Question: Please excuse me if I'm doing something really stupid, but I'm a little new at actionscript, and graphics programming in general. I'm trying to make an online TCG and I'm starting out by creating the table and card stacks. I've set it up where I have a table which holds stacks. The stacks hold cards, and the cards hold a front and back image. Really simple. So I thought. For some reason, the card is re-sizing to fit the screen. Even though a trace shows that the width and height are correct. Here is an example:

In all reality, it should be about the height of the white box with the "A" in it, in the top left hand corner. The only place where I explicitly set a width and height is setting the table width and height. The table, Stack, and card are all sublasses of the flash Sprite class. Since there are 4 seperate files for the example above, if someone would need to look at the code, please let me know what you'd be looking for so I know what to share.
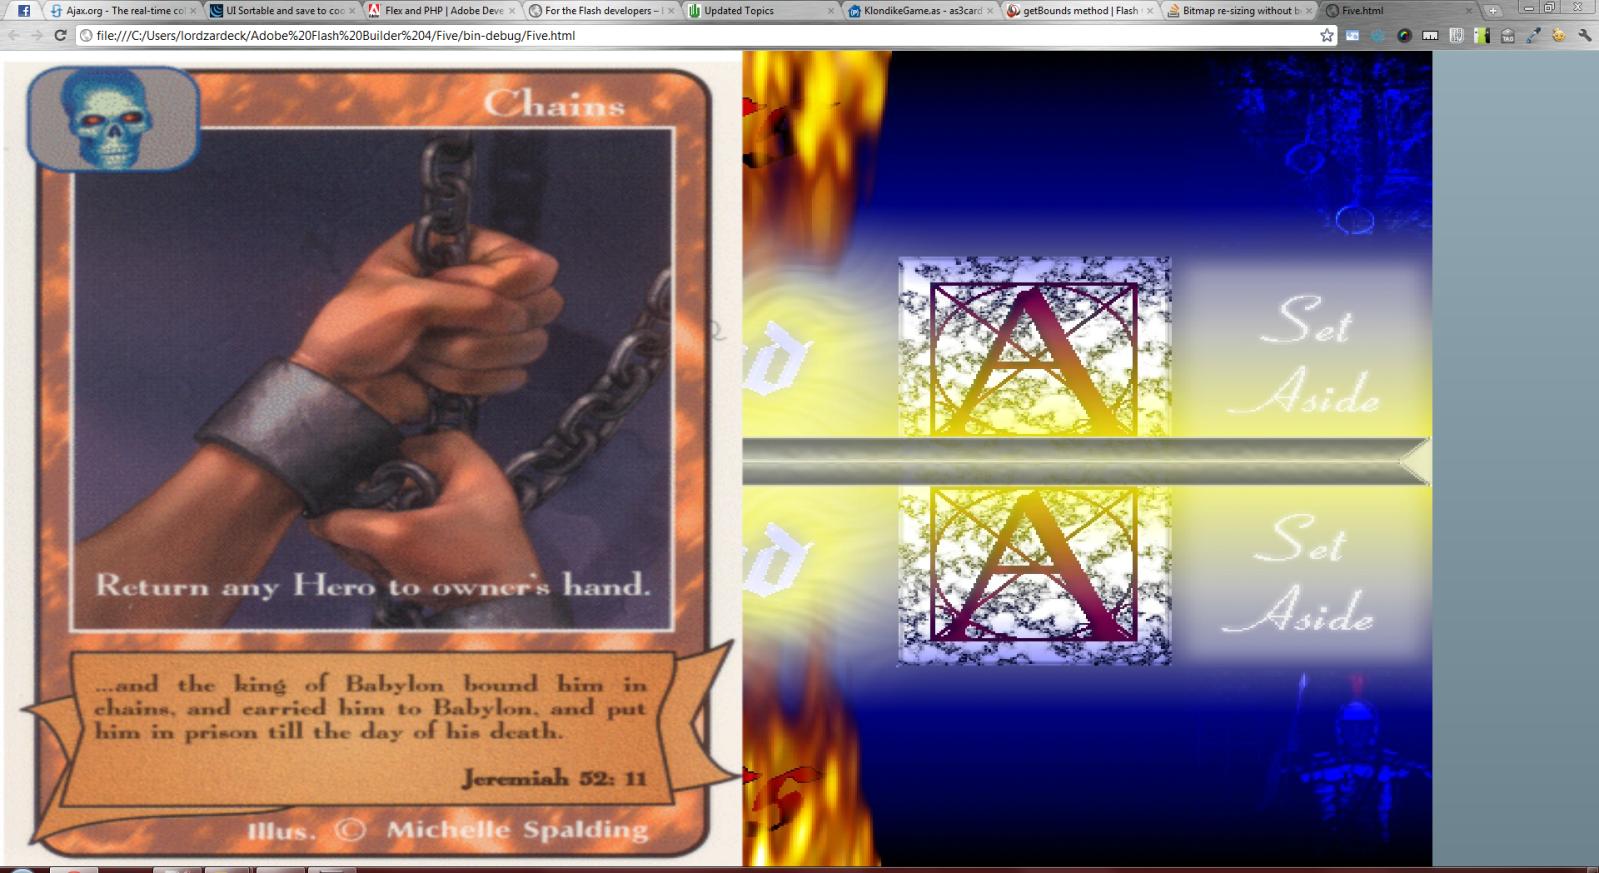
Answer: The problem is that you're scaling table by changing it's width and height. When you scale a parent, all of it's children get also scaled.
You should only scale the background bitmap you create. The size (width and height) of a parent will be the area contained by it's children.